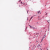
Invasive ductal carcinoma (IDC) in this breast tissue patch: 0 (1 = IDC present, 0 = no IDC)